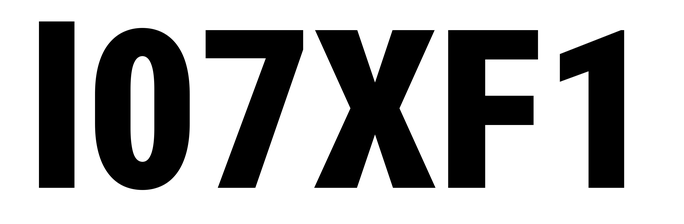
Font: Roboto_Condensed_Black